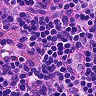
Metastatic tissue present: no